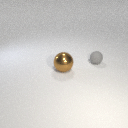
large brown metal sphere to the left of small gray rubber sphere